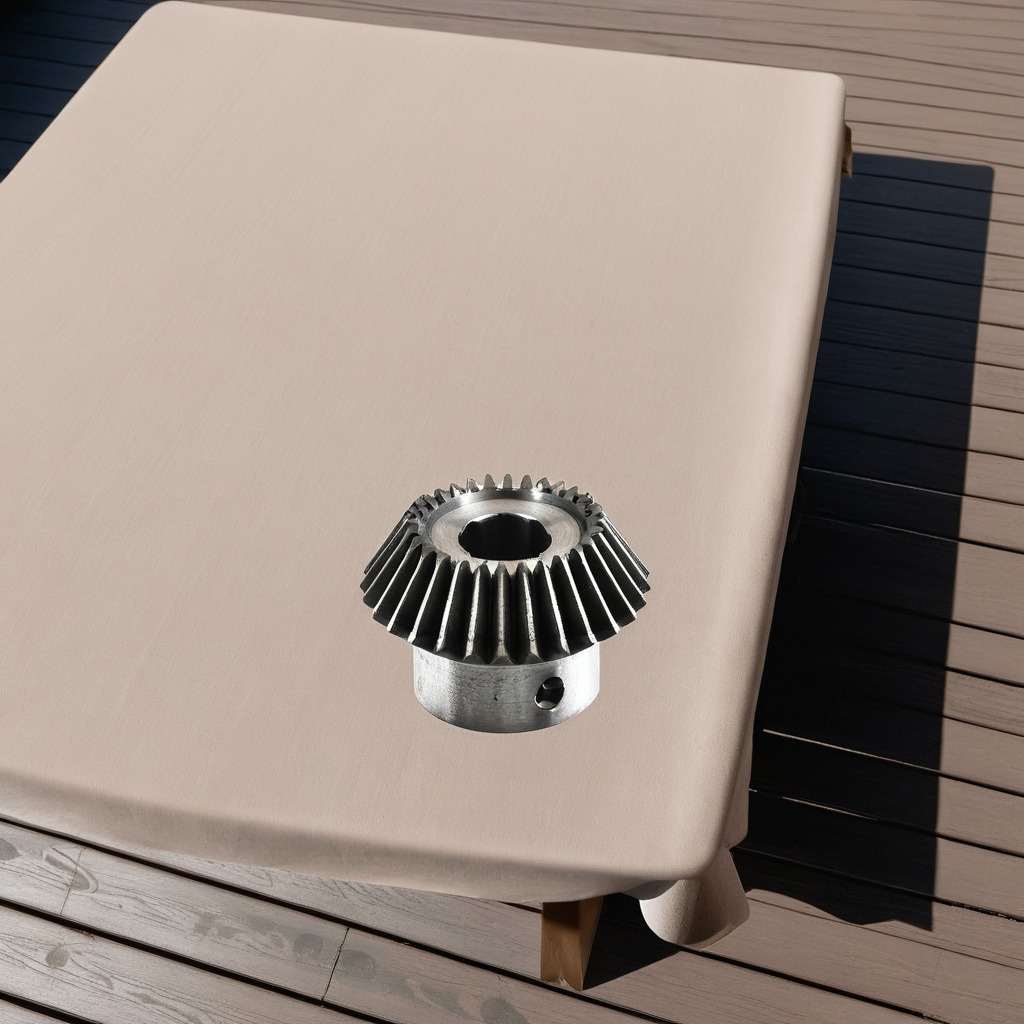
A steel gear with teeth lies on a wooden table in an outdoor workshop during daytime bright natural light soft shadows worn but beneath the cloth.